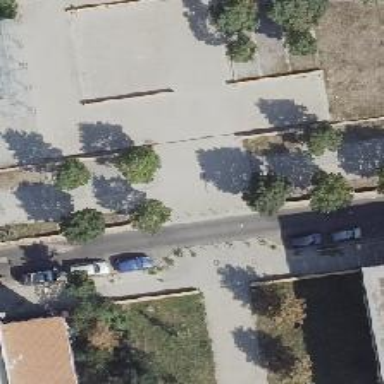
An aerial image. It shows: Narrow residential road with asphalt surface. There is parking on the right side with limited space due to narrowness.